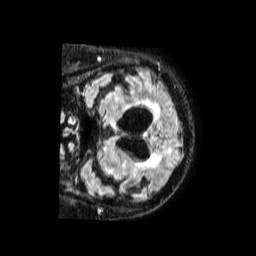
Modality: FLAIR
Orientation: coronal
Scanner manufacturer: philips
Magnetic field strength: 1.5 T
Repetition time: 4.8 s
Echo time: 0.3354 s